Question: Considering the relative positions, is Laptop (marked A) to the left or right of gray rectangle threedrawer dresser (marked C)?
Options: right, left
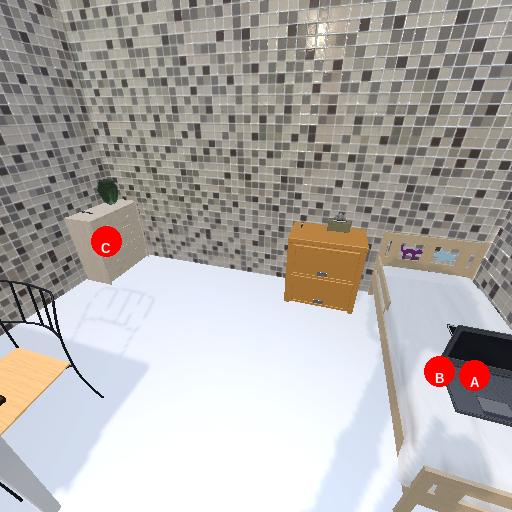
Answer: right